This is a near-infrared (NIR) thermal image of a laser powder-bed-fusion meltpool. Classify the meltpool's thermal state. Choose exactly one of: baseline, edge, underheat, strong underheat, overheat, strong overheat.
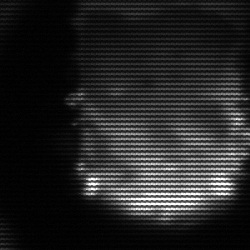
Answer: baseline